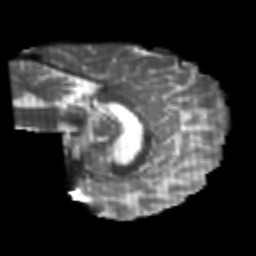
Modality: T2w
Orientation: sagittal
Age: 23
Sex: female
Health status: healthy
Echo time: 0.074 s